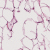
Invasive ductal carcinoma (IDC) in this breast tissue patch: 0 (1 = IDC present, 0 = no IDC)